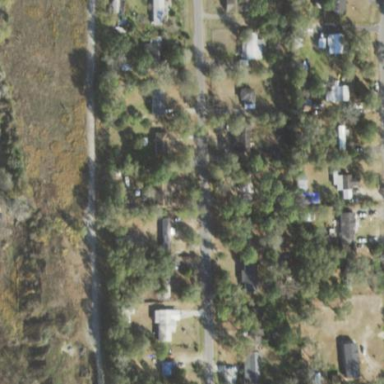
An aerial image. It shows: Residential area known as trailer park.